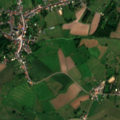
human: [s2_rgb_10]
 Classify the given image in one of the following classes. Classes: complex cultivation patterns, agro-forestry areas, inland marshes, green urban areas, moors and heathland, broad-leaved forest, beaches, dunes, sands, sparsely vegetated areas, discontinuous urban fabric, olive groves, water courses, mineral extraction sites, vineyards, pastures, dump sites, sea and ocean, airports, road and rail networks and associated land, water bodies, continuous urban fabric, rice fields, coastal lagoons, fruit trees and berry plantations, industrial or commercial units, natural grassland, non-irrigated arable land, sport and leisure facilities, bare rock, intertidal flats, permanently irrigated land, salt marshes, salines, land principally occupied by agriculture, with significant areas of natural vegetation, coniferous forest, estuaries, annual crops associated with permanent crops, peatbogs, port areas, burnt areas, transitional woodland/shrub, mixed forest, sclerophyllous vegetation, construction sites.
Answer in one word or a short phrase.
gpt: discontinuous urban fabric, non-irrigated arable land, pastures, complex cultivation patterns, land principally occupied by agriculture, with significant areas of natural vegetation